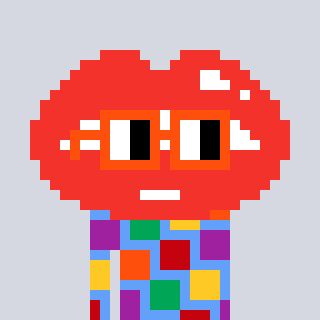
a pixel art character with square orange glasses, a lips-shaped head and a blue-colored body on a cool background